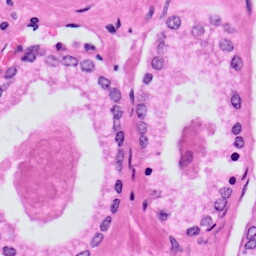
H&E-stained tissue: Prostate